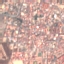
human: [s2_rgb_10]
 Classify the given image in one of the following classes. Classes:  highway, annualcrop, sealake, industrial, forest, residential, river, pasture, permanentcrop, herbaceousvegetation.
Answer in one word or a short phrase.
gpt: Residential